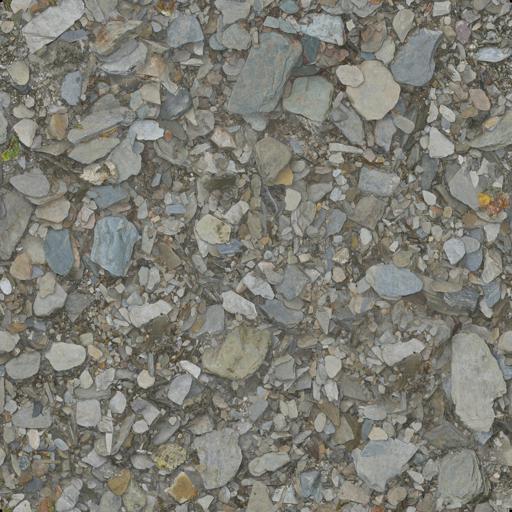
Tags: bed flat gray grey river rocks